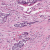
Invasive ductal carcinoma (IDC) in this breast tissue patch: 1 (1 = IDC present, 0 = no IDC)